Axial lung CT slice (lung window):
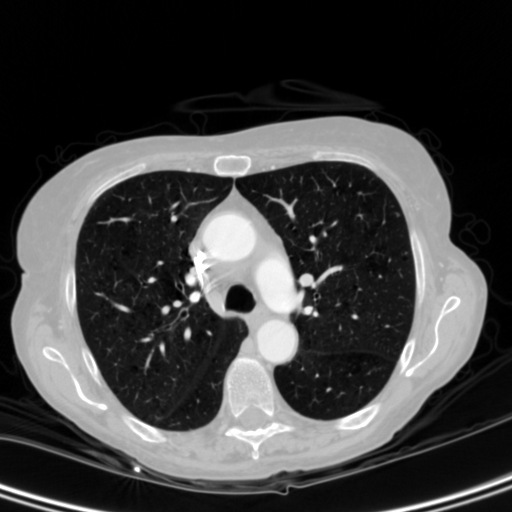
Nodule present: no